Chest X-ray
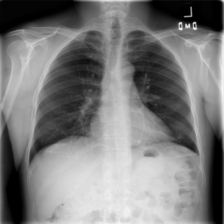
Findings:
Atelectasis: negative
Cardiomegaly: negative
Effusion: negative
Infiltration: negative
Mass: negative
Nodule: positive
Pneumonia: negative
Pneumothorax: negative
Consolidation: negative
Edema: negative
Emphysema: negative
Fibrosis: negative
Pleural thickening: negative
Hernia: negative